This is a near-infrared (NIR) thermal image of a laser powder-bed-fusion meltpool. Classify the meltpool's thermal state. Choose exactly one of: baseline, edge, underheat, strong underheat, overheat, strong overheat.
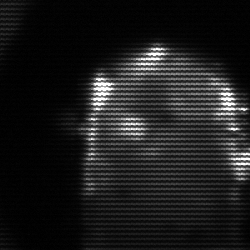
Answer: baseline